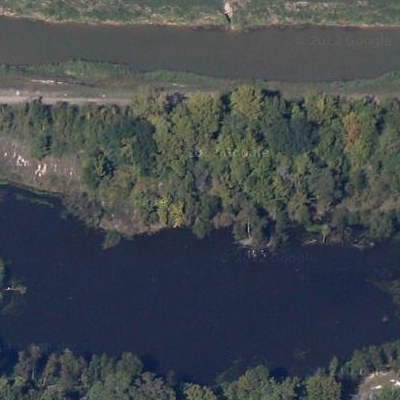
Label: RiverLake